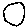
Label: moon